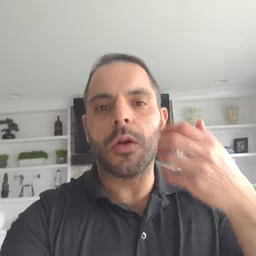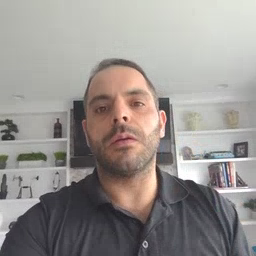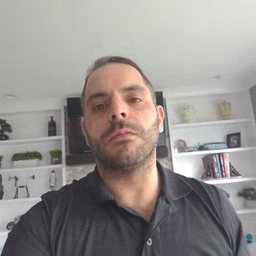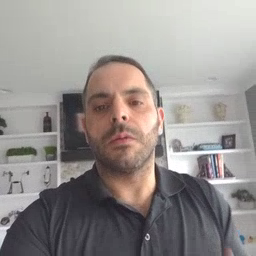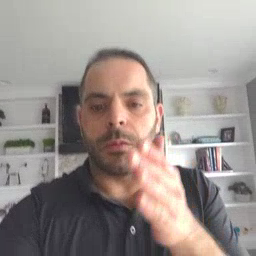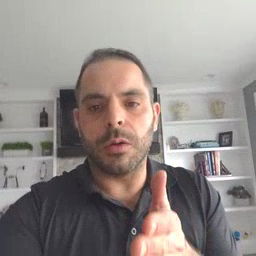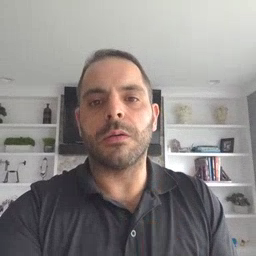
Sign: person